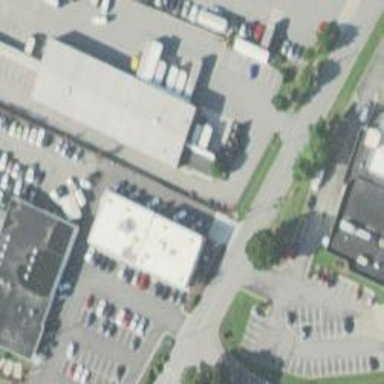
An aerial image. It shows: Healthcare clinic is depicted in the image.